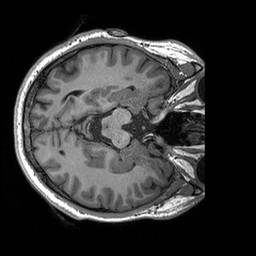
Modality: T1w
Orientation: axial
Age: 25
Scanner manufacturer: siemens
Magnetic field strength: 3 T
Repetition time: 2.3 s
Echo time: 0.00296 s